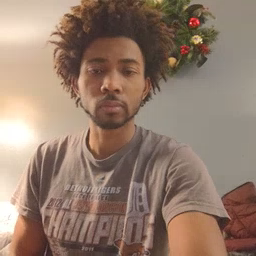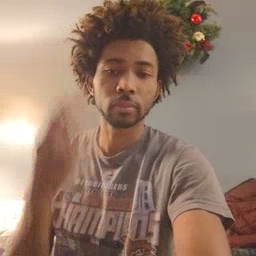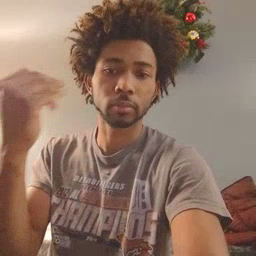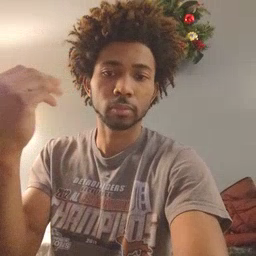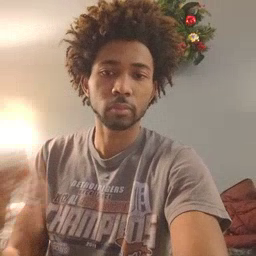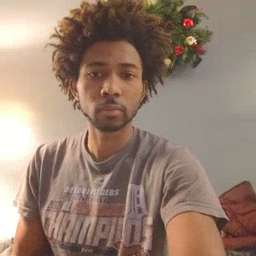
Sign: outside